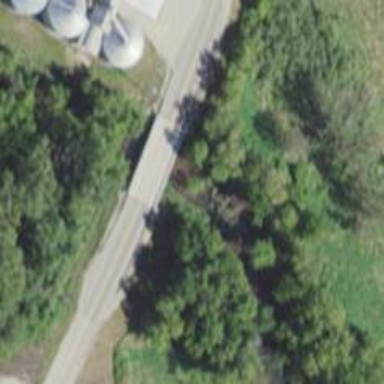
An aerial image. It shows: Tertiary road on asphalt surface on bridge.